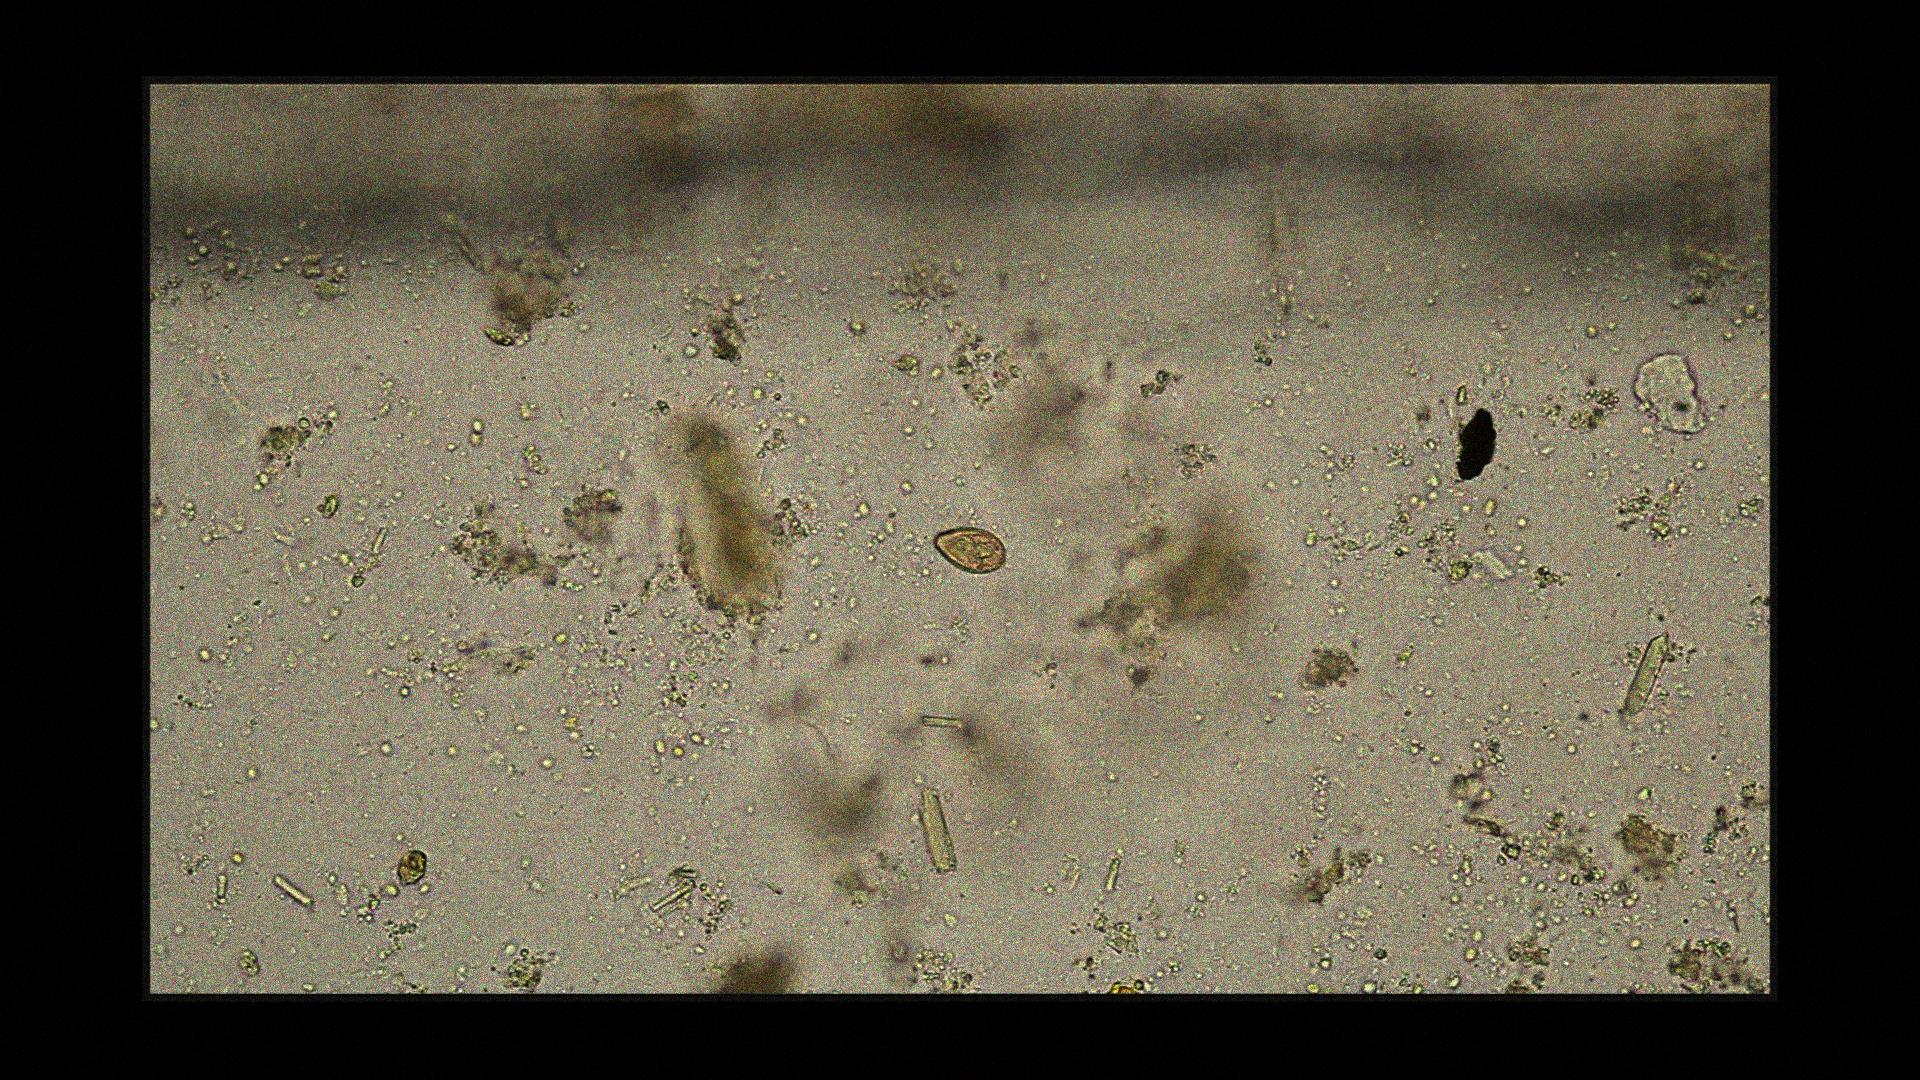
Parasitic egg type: Opisthorchis viverrine